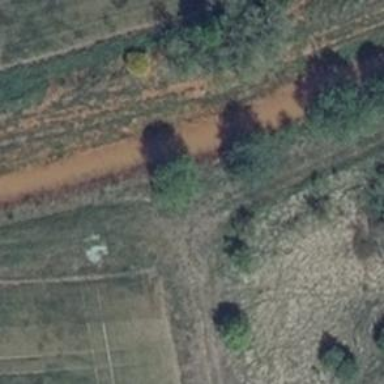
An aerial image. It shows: Grassy track with grade 5 track type.